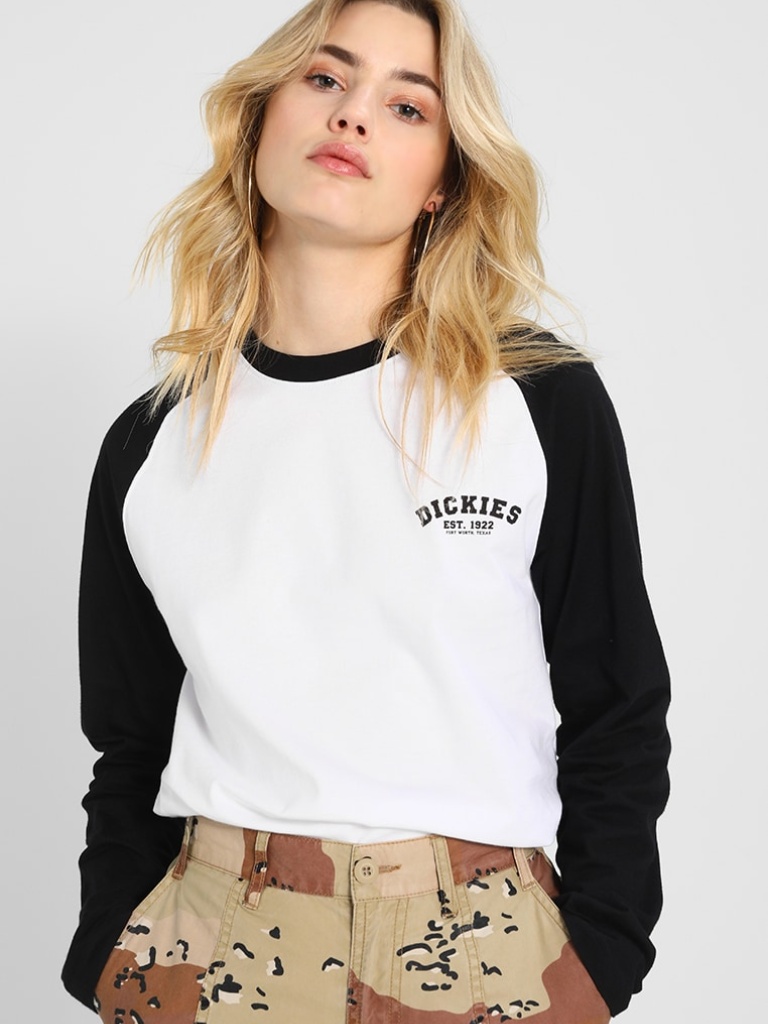
cotton relaxed a long-sleeved with the sleeves down hip length French Tucked crew t-shirt